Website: apple
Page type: billing-address
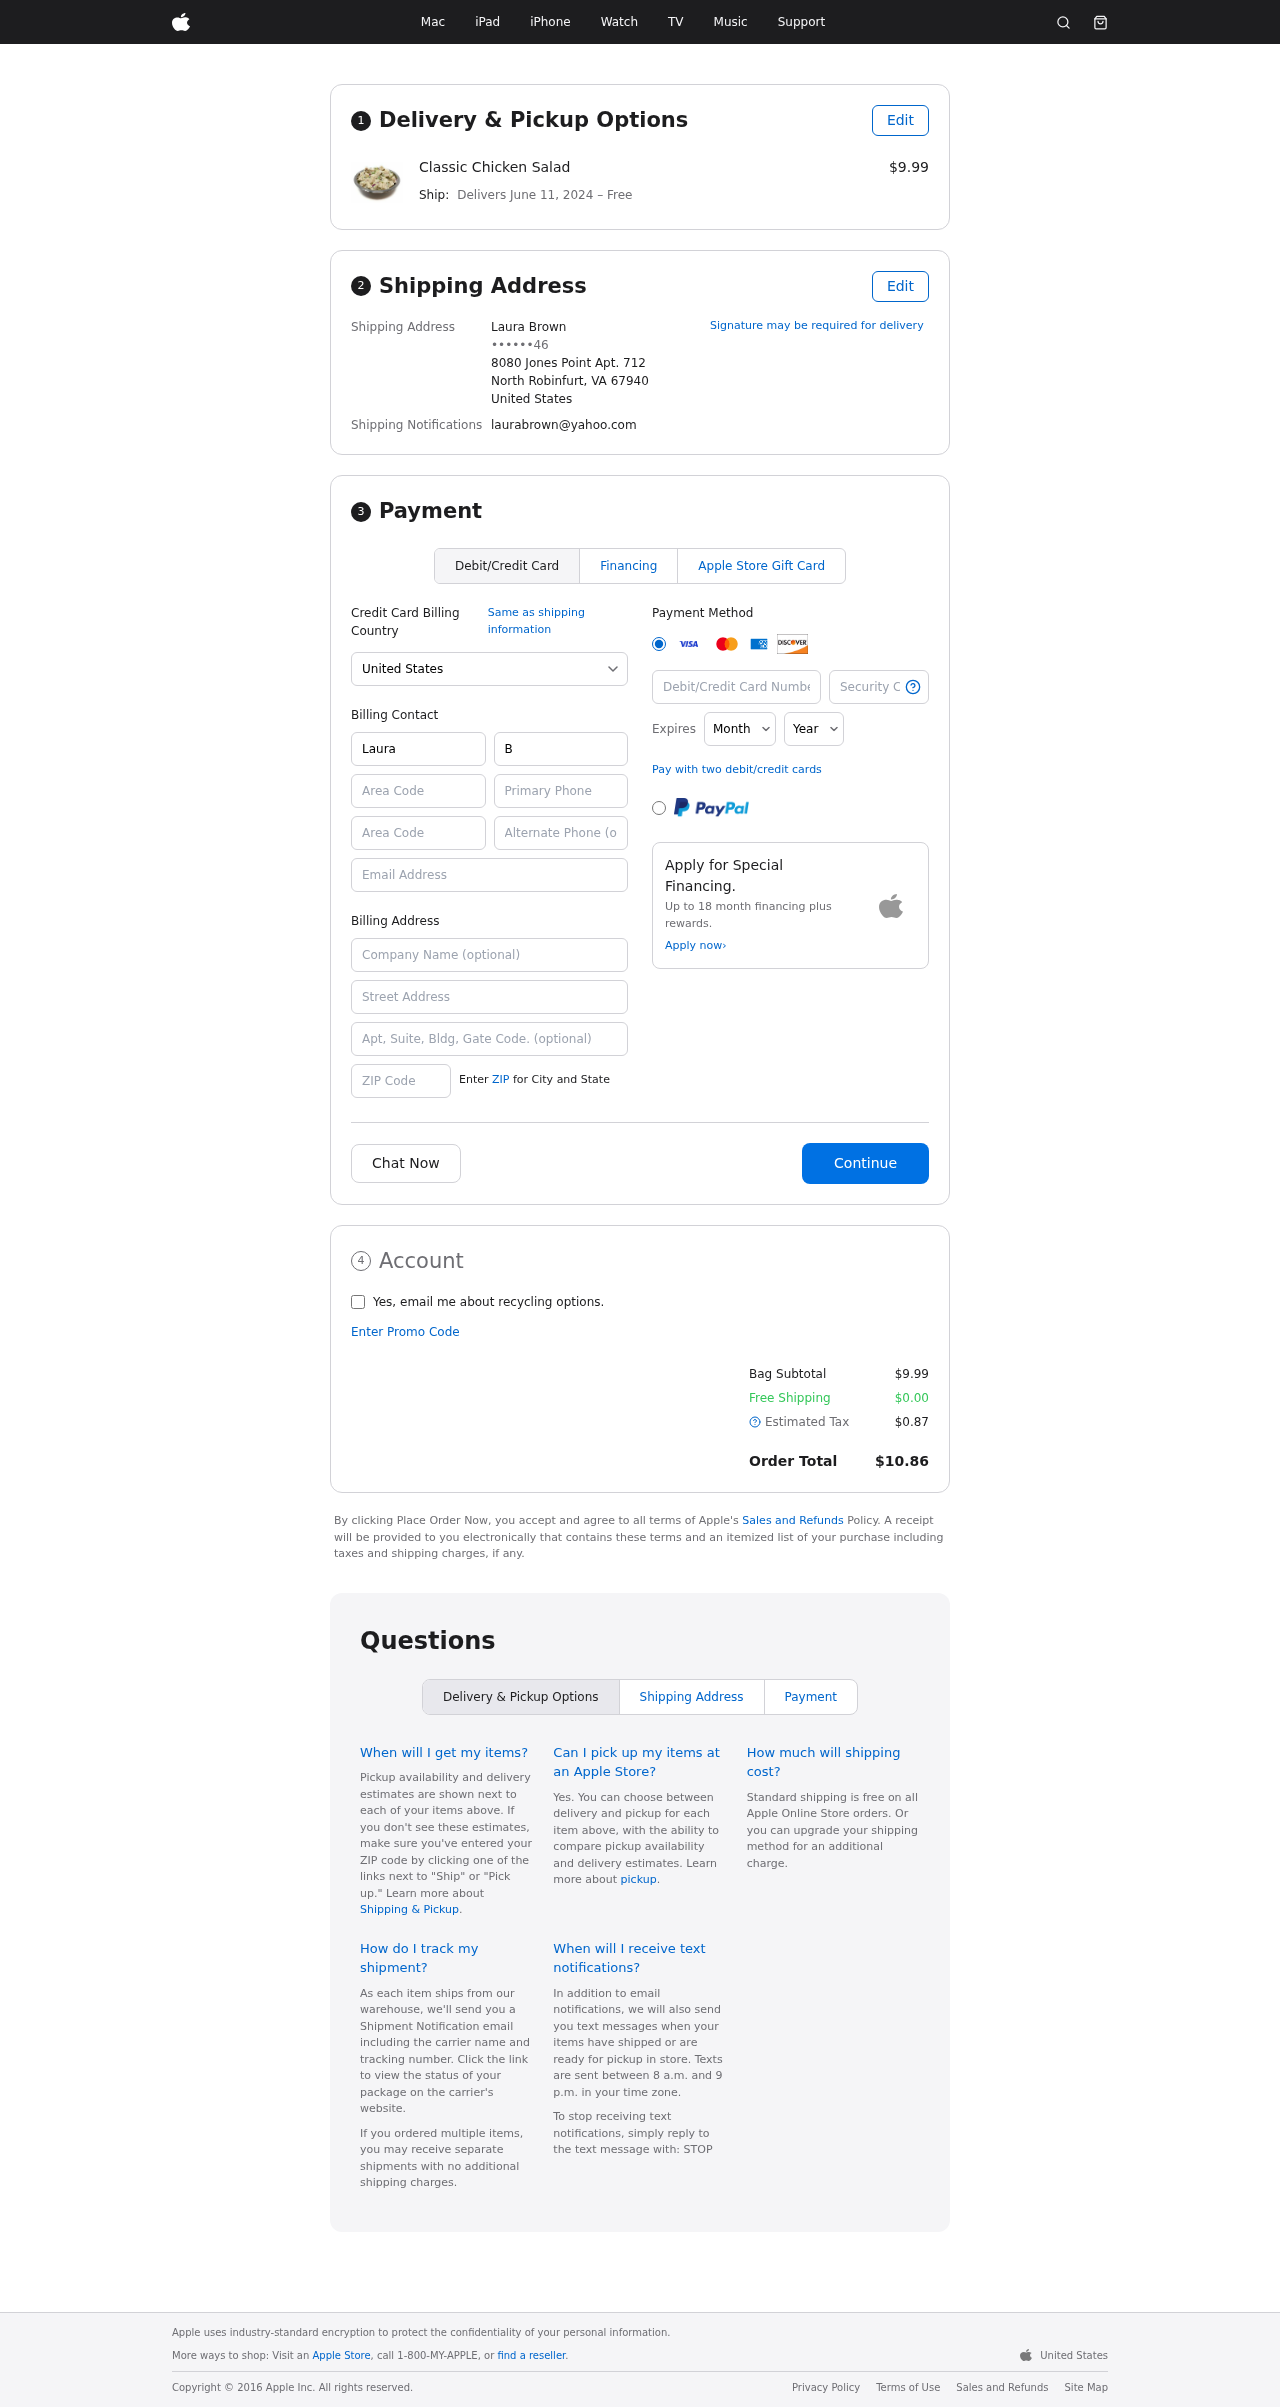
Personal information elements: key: PII_CARD_CVV
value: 6639
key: PII_CARD_EXPIRY_MONTH
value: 11
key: PII_CARD_EXPIRY_YEAR
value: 26
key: PII_CARD_NUMBER
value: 3752 2250 2090 746
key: PII_CITY_STATE_ZIP
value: North Robinfurt, VA 67940
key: PII_COUNTRY
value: United States
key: PII_EMAIL
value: laurabrown@yahoo.com
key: PII_FULLNAME
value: Laura Brown
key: PII_STREET
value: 8080 Jones Point Apt. 712
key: PII_PHONE_MASKED
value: ••••••46
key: PII_BILLING_FIRSTNAME
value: Laura
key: PII_BILLING_LASTNAME
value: Brown
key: PII_BILLING_PHONE_AREA
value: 773
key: PII_BILLING_PHONE
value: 7733933346
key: PII_BILLING_EMAIL
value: laurabrown@yahoo.com
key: PII_BILLING_STREET
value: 8080 Jones Point Apt. 712
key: PII_BILLING_STREET2
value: Suite 038
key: PII_BILLING_POSTCODE
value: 67940
Product elements: key: PRODUCT1_NAME
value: Classic Chicken Salad
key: PRODUCT1_PRICE
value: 9.99
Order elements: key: ORDER_DELIVERY_DATE
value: June 11, 2024
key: ORDER_SUBTOTAL
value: $9.99
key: ORDER_SHIPPING_COST
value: $0.00
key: ORDER_TAX
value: $0.87
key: ORDER_TOTAL
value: $10.86